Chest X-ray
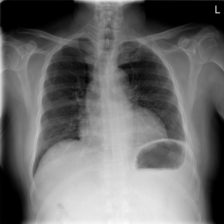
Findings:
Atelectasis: negative
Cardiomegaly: negative
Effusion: negative
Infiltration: negative
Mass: negative
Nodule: negative
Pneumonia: negative
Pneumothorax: negative
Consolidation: negative
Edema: negative
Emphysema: negative
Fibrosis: negative
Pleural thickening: negative
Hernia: negative